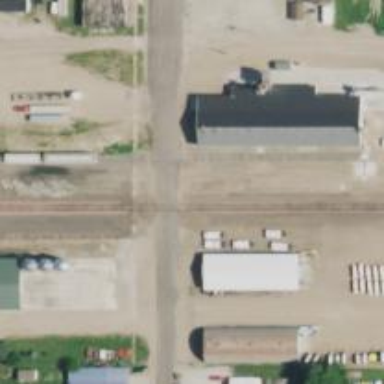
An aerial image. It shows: Railway level crossing.